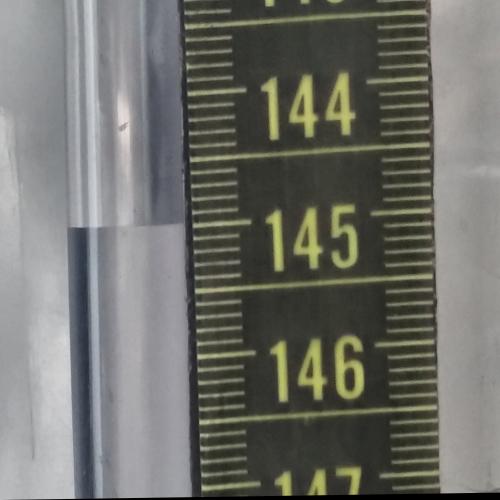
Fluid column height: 145.0 cm